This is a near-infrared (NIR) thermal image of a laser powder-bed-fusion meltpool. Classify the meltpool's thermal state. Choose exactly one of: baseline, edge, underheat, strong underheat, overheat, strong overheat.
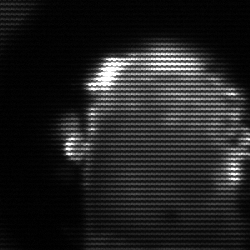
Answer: baseline